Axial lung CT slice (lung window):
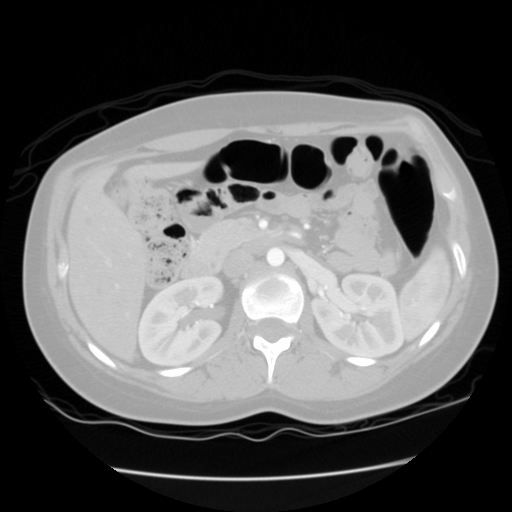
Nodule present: no